Question: Is there any extension or any way by which we can make all background tabs of firefox to be in hover state.
Like this:

I'm new to add-ons development, I checked the tabs api: <URL>, but did not find anything related to reading or manipulating hover event.
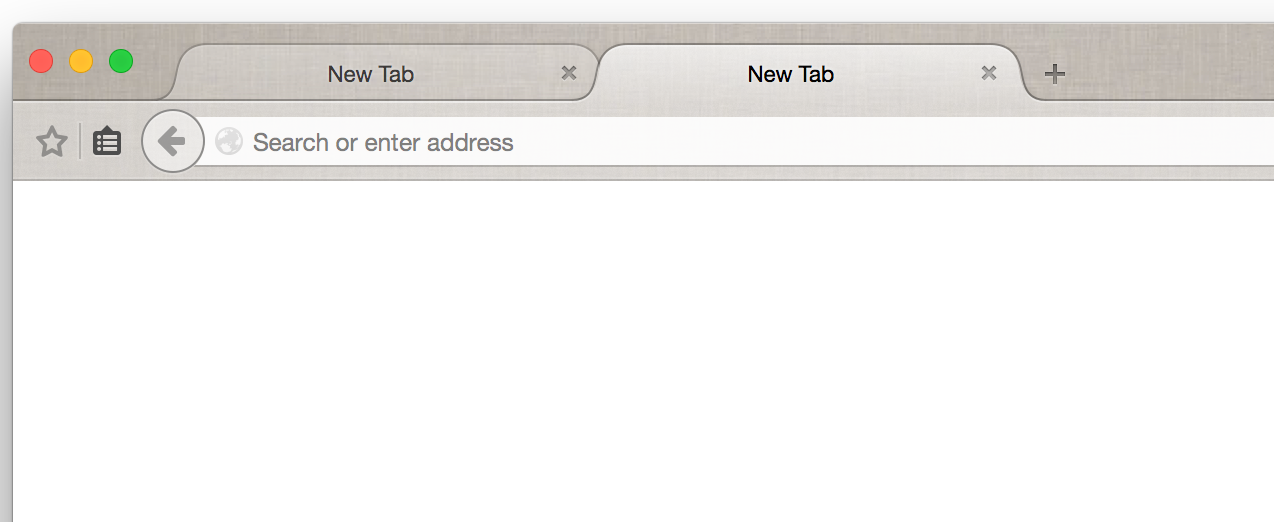
Answer: Inspector shows that when tab is hovered it gets this style: chrome://browser/skin/browser.css line 2504
copy paste this to scratchpad it does the trick
'''
Cu.import('resource://gre/modules/Services.jsm');
var sss = Cc['@mozilla.org/content/style-sheet-service;1'].getService(Ci.nsIStyleSheetService);
var css = '';
css += '.tab-background:not([selected=true]) {';
css += 'background-image: url(chrome://browser/skin/tabbrowser/tab-background-start.png),';
css += 'url(chrome://browser/skin/tabbrowser/tab-background-middle.png),';
css += 'url(chrome://browser/skin/tabbrowser/tab-background-end.png);';
css += 'background-position: left bottom, 30px bottom, right bottom;';
css += 'background-repeat: no-repeat;';
css += 'background-size: 30px 100%, calc(100% - (2 * 30px)) 100%, 30px 100%;';
css += '}';
var cssEncoded = encodeURIComponent(css);
var cssEncodedWithDataURL = 'data:text/css,' + cssEncoded;
var cssUri = Services.io.newURI(cssEncodedWithDataURL, null, null);
sss.loadAndRegisterSheet(cssUri, sss.USER_SHEET);
//sss.unregisterSheet(cssUri, sss.USER_SHEET); //do this when you want to remove it
'''